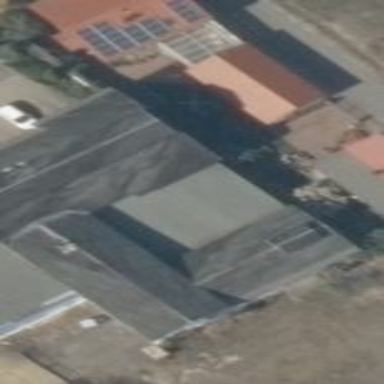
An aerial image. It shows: Commercial building.